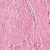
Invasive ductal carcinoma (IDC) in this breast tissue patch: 0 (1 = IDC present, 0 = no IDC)